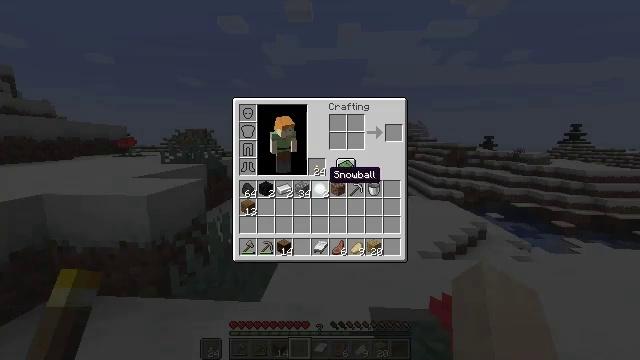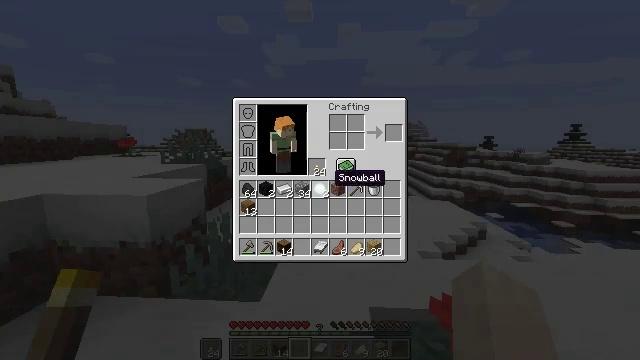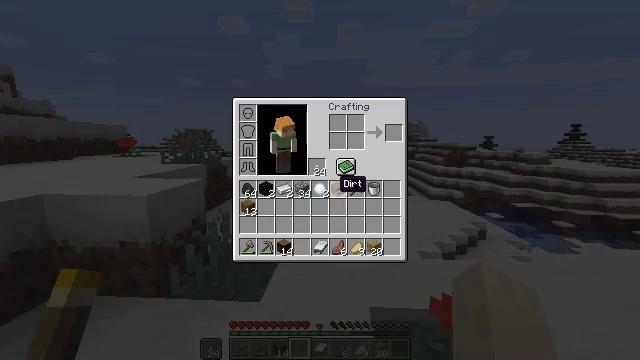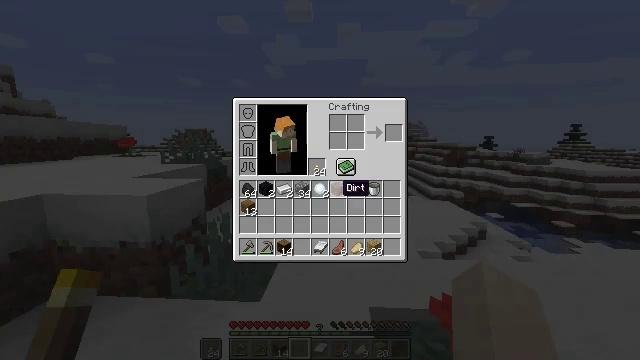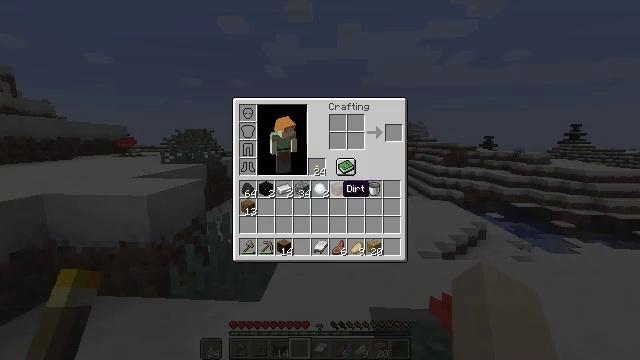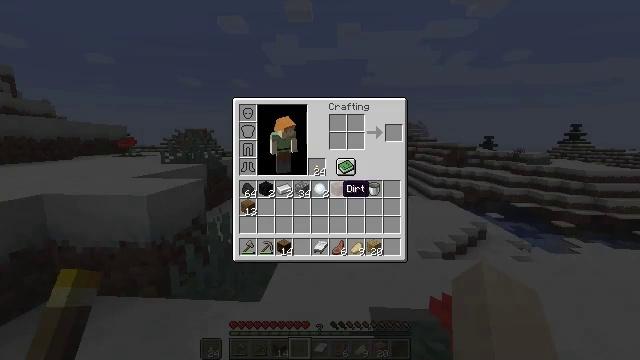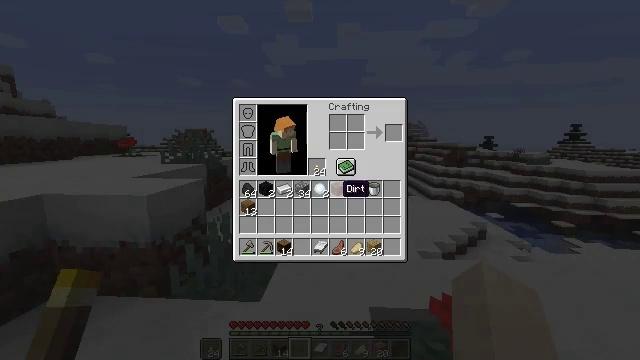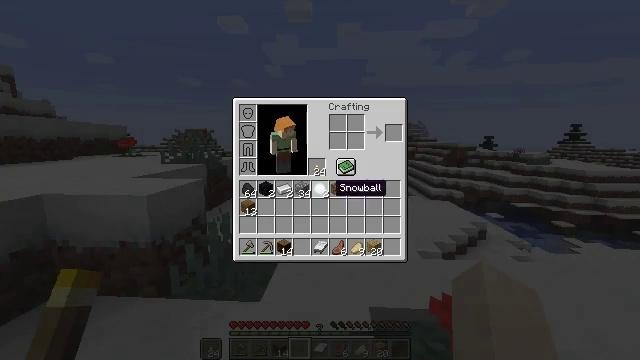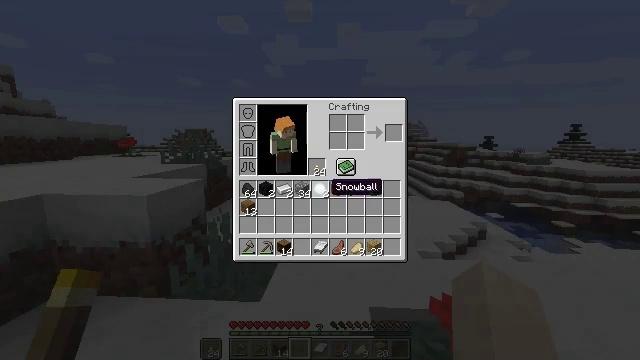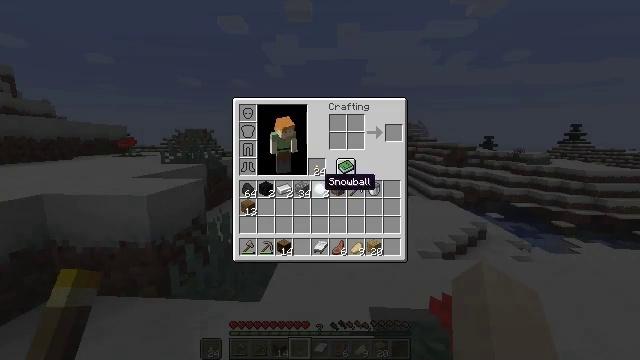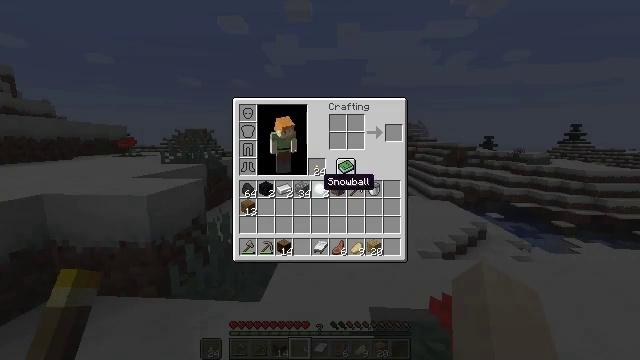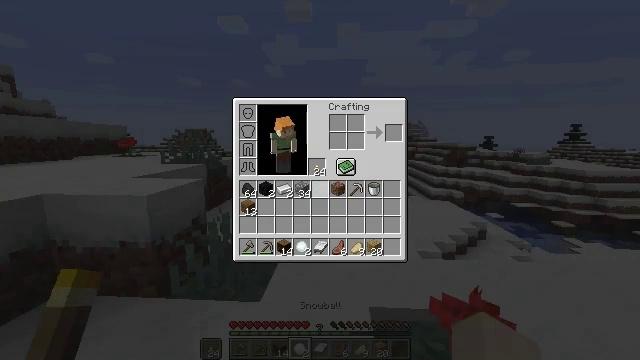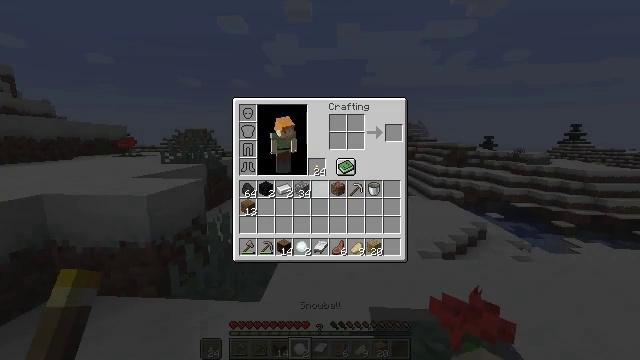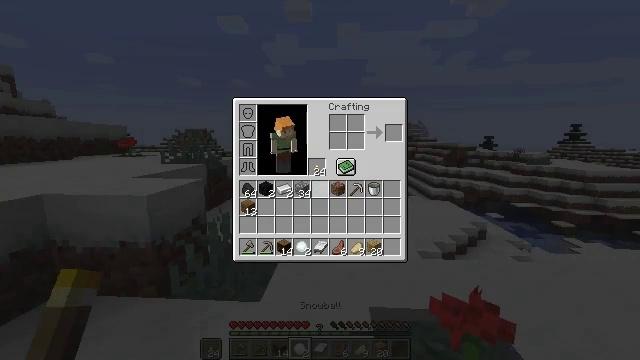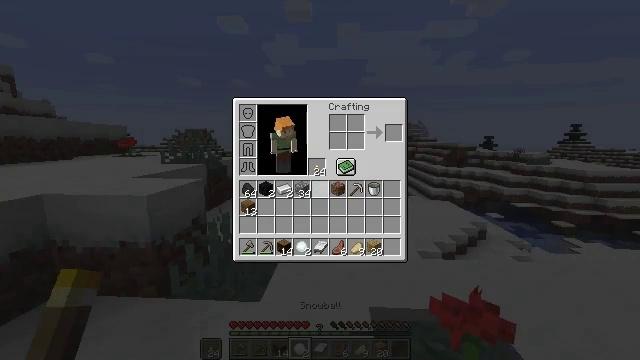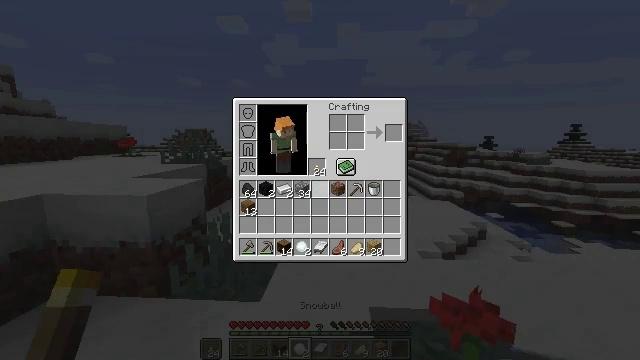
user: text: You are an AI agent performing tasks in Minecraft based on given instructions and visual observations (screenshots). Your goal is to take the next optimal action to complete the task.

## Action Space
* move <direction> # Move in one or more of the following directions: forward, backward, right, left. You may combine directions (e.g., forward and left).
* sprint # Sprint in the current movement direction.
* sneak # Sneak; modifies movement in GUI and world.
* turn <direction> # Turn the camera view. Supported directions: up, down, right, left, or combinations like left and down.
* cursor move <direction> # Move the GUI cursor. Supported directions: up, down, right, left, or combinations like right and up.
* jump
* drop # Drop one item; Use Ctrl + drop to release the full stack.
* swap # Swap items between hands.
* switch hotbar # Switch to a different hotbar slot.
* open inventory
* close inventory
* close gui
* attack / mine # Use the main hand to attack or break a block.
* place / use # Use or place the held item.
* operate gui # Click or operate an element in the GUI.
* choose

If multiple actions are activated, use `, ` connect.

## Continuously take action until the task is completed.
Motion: motion action
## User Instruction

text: Drop a snowball.
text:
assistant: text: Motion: open gui
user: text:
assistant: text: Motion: no_op
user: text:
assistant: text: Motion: no_op
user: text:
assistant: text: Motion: sneak
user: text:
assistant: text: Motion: sneak
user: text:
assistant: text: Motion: sneak
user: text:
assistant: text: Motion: sneak, cursor move left
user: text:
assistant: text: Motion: sneak
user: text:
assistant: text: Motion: sneak, cursor move left
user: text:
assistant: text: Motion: sneak
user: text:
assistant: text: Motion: sneak, operate gui
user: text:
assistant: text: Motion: sneak, operate gui
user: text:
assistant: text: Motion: sneak, operate gui
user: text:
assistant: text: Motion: sneak
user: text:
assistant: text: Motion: no_op
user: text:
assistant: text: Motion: no_op
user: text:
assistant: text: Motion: no_op
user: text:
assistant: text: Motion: close gui
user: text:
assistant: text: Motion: no_op
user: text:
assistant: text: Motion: turn right and up
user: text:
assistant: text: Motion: turn right and up
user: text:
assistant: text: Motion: turn right and up
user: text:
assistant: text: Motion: turn right and up
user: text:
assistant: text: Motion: turn right and up
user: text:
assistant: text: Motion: turn right
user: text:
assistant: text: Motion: turn right
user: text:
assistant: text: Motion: no_op
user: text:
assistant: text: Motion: drop
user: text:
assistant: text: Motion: drop
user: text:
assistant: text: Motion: drop